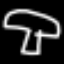
Label: mushroom